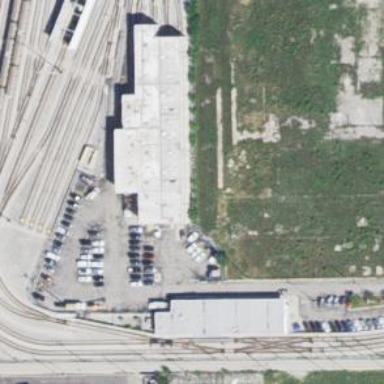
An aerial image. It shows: Yard tunnel serving as building passage for electrified rail.